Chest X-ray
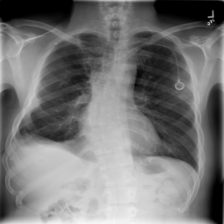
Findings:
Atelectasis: negative
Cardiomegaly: negative
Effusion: negative
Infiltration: negative
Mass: negative
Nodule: negative
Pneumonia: negative
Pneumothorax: negative
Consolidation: negative
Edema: negative
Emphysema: negative
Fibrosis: negative
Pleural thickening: negative
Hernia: negative